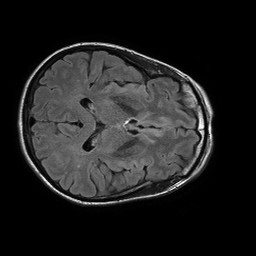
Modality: FLAIR
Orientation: axial
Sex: female
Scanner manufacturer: philips
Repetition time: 11 s
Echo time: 0.125 s